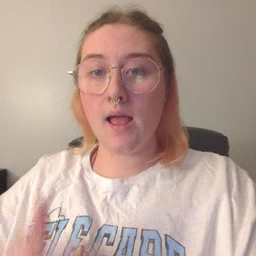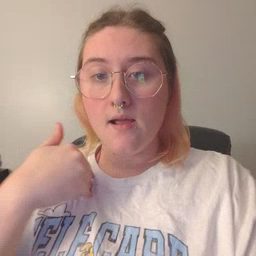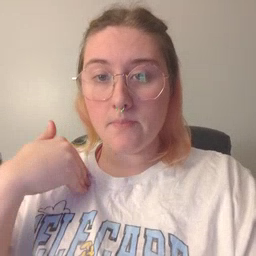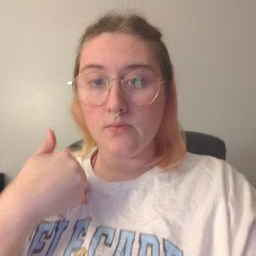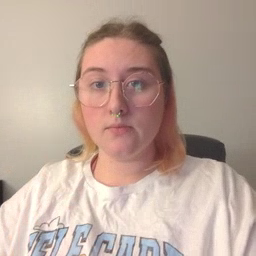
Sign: animal